RGB frame:
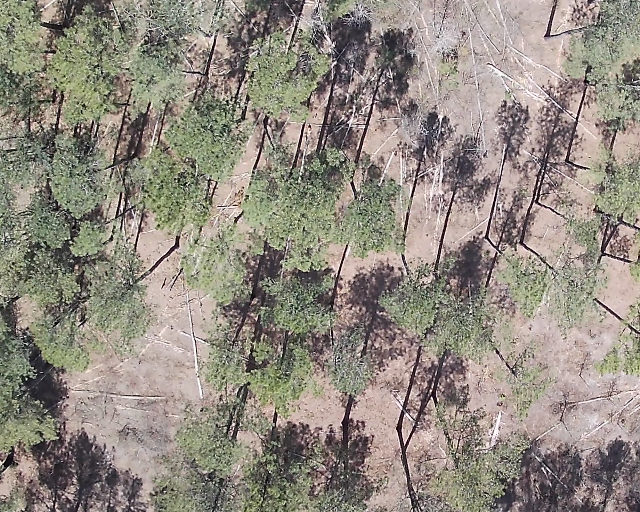
Thermal frame:
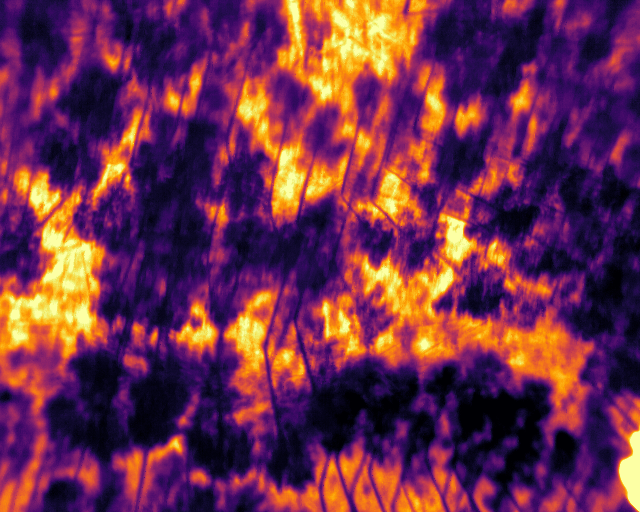
Captured: 2026-02-27 02:35:05
Pixels at or above 80 °C: 694 (fraction of frame: 0.002118)